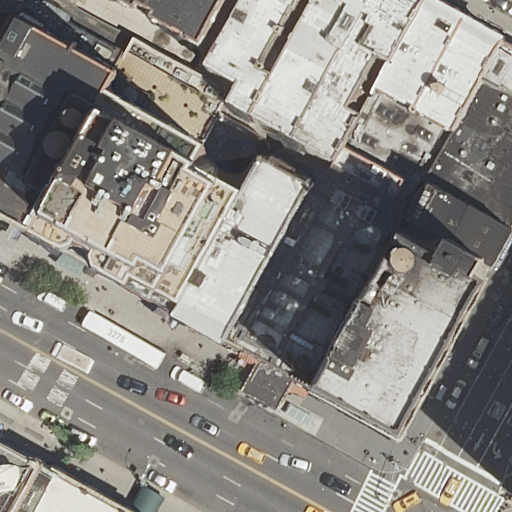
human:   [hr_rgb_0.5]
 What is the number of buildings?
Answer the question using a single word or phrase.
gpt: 15

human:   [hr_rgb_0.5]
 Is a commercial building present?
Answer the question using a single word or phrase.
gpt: no

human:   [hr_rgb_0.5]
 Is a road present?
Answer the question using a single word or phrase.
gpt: yes

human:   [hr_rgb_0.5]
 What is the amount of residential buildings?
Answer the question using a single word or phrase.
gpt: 15

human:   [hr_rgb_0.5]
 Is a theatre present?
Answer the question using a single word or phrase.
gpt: yes

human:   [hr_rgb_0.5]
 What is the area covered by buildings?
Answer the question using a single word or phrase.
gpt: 5944m2

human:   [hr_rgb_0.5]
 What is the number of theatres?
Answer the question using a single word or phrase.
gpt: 1

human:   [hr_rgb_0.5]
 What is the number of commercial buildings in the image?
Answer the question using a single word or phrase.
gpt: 0

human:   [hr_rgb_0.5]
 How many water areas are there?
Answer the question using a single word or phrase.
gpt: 0

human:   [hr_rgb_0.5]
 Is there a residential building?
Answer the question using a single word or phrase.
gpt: yes

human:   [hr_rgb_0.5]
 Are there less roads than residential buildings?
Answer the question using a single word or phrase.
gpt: yes

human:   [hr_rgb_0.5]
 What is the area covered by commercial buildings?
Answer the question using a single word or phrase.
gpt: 0m2

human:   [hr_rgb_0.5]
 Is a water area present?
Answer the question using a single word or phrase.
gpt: no

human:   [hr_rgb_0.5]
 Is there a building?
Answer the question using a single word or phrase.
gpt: yes

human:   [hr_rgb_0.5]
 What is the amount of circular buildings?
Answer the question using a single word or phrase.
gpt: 0

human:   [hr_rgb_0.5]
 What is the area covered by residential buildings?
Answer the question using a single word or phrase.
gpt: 5944m2

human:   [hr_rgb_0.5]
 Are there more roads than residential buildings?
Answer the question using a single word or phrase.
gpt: no

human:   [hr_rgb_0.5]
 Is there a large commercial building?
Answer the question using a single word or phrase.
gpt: no

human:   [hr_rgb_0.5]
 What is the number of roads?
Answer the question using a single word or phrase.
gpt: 2

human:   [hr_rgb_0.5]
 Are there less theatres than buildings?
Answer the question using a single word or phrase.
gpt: yes

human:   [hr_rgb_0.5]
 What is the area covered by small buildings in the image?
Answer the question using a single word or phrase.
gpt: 25m2

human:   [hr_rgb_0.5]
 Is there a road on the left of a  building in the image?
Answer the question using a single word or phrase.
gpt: yes

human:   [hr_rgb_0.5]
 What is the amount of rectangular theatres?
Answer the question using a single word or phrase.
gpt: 0

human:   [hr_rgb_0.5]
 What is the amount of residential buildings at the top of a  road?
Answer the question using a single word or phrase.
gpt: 14

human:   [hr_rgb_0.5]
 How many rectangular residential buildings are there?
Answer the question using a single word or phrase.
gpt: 10

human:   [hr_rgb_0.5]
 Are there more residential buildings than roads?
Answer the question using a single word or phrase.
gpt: yes

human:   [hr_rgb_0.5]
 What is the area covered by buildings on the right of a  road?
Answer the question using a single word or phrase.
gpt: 2978m2

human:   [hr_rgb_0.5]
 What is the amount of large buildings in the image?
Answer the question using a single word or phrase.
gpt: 5

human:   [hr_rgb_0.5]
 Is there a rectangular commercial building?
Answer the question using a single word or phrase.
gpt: no

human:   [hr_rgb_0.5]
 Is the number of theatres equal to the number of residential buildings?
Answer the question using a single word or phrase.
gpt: no

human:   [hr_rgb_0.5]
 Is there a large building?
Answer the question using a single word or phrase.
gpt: yes

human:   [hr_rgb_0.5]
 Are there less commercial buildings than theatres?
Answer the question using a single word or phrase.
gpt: yes

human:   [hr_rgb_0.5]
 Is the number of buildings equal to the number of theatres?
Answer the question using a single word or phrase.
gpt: no

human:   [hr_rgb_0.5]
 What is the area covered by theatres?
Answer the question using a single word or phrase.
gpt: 894m2

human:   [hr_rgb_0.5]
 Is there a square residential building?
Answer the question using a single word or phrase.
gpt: no

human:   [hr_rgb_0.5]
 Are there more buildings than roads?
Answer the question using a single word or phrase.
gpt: yes

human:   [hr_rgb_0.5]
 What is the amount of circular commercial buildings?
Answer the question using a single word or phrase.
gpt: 0

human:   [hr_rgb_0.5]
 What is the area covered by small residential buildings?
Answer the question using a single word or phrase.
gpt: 25m2

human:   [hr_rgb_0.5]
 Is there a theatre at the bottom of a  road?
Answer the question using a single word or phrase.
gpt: no

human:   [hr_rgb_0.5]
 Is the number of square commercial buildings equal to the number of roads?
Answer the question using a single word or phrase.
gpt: no

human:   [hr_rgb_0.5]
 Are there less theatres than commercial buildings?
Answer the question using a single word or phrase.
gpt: no

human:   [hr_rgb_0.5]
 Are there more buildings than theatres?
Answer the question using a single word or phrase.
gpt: yes

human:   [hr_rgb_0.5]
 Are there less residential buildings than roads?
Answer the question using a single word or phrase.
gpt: no

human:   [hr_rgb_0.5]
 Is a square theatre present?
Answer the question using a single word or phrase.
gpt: no

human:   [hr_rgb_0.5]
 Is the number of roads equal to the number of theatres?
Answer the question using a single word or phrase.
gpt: no

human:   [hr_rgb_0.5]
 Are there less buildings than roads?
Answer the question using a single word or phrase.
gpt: no

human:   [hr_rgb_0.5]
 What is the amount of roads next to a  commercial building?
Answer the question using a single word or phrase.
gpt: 0

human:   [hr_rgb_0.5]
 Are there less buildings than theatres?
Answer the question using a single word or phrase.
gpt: no

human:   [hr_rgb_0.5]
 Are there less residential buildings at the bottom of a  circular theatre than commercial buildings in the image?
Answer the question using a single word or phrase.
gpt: no

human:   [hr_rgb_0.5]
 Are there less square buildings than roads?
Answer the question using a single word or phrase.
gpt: yes

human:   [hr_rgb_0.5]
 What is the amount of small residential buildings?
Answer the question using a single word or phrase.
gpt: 3

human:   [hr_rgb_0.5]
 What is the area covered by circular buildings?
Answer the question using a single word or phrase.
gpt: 0m2

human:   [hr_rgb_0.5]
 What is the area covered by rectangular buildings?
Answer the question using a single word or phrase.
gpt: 2099m2

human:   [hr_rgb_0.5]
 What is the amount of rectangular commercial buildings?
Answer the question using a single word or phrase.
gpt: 0

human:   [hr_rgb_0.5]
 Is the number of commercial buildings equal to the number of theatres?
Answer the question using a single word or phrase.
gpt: no

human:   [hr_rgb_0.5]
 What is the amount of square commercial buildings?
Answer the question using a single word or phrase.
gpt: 0

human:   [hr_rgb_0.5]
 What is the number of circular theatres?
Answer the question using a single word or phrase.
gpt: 0

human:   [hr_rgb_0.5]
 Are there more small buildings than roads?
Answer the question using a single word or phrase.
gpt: yes

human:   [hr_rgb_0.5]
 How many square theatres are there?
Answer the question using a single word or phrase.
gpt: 0

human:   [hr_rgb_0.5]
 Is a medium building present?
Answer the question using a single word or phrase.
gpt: yes

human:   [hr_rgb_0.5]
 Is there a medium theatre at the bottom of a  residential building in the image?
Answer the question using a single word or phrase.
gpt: no

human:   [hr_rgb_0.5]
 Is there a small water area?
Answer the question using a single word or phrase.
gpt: no

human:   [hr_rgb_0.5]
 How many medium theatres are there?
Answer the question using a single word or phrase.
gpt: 0

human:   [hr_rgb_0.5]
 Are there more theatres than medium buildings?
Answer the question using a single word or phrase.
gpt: no